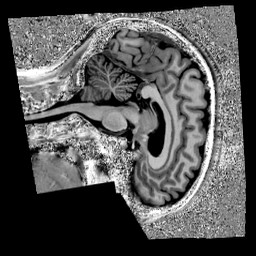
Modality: MP2RAGE
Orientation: sagittal
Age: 40
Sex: female
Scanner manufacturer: siemens
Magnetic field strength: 7 T
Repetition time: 6 s
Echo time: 0.00283 s